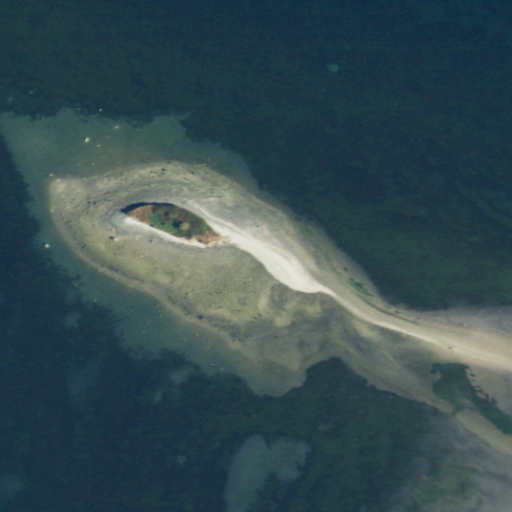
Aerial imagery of island in Washington named Baby Island containing open water, barren land, and herbaceous wetlands